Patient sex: M
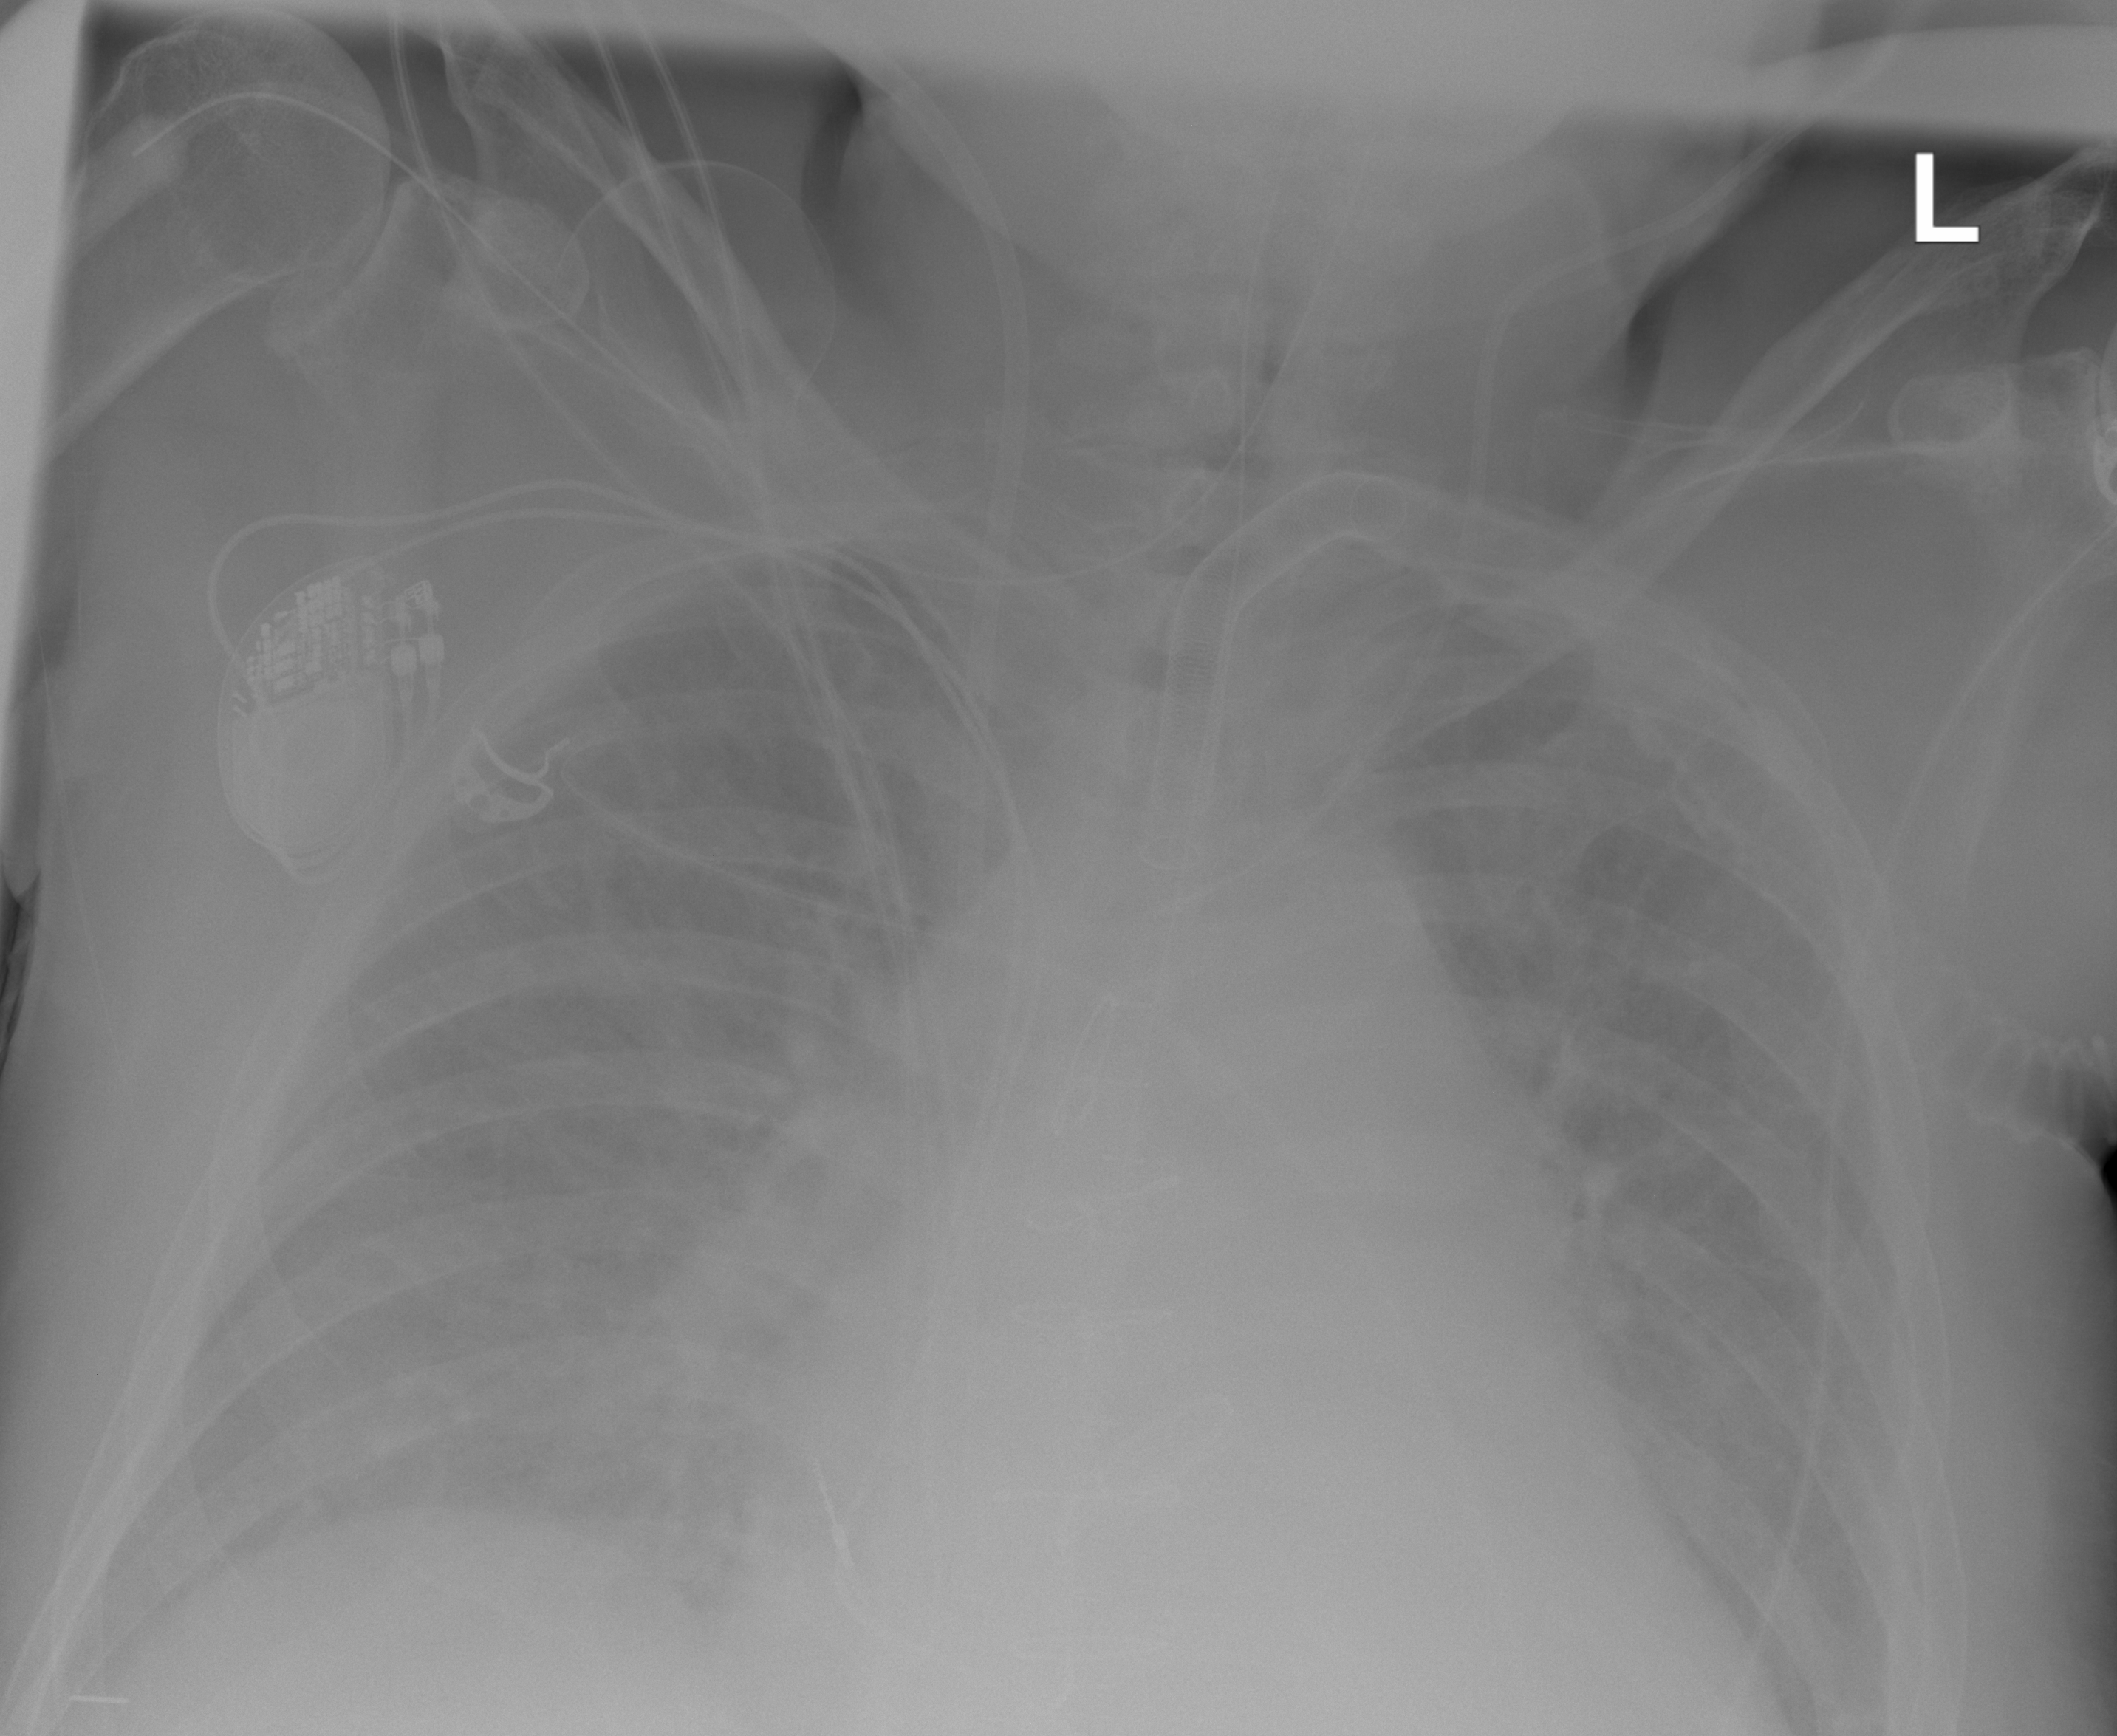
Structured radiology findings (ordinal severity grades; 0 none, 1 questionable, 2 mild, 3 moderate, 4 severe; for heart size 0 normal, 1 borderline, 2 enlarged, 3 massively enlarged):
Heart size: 2
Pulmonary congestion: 2
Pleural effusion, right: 0
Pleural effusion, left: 0
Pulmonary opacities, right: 1
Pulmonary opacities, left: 0
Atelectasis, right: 2
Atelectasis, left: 1